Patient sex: F
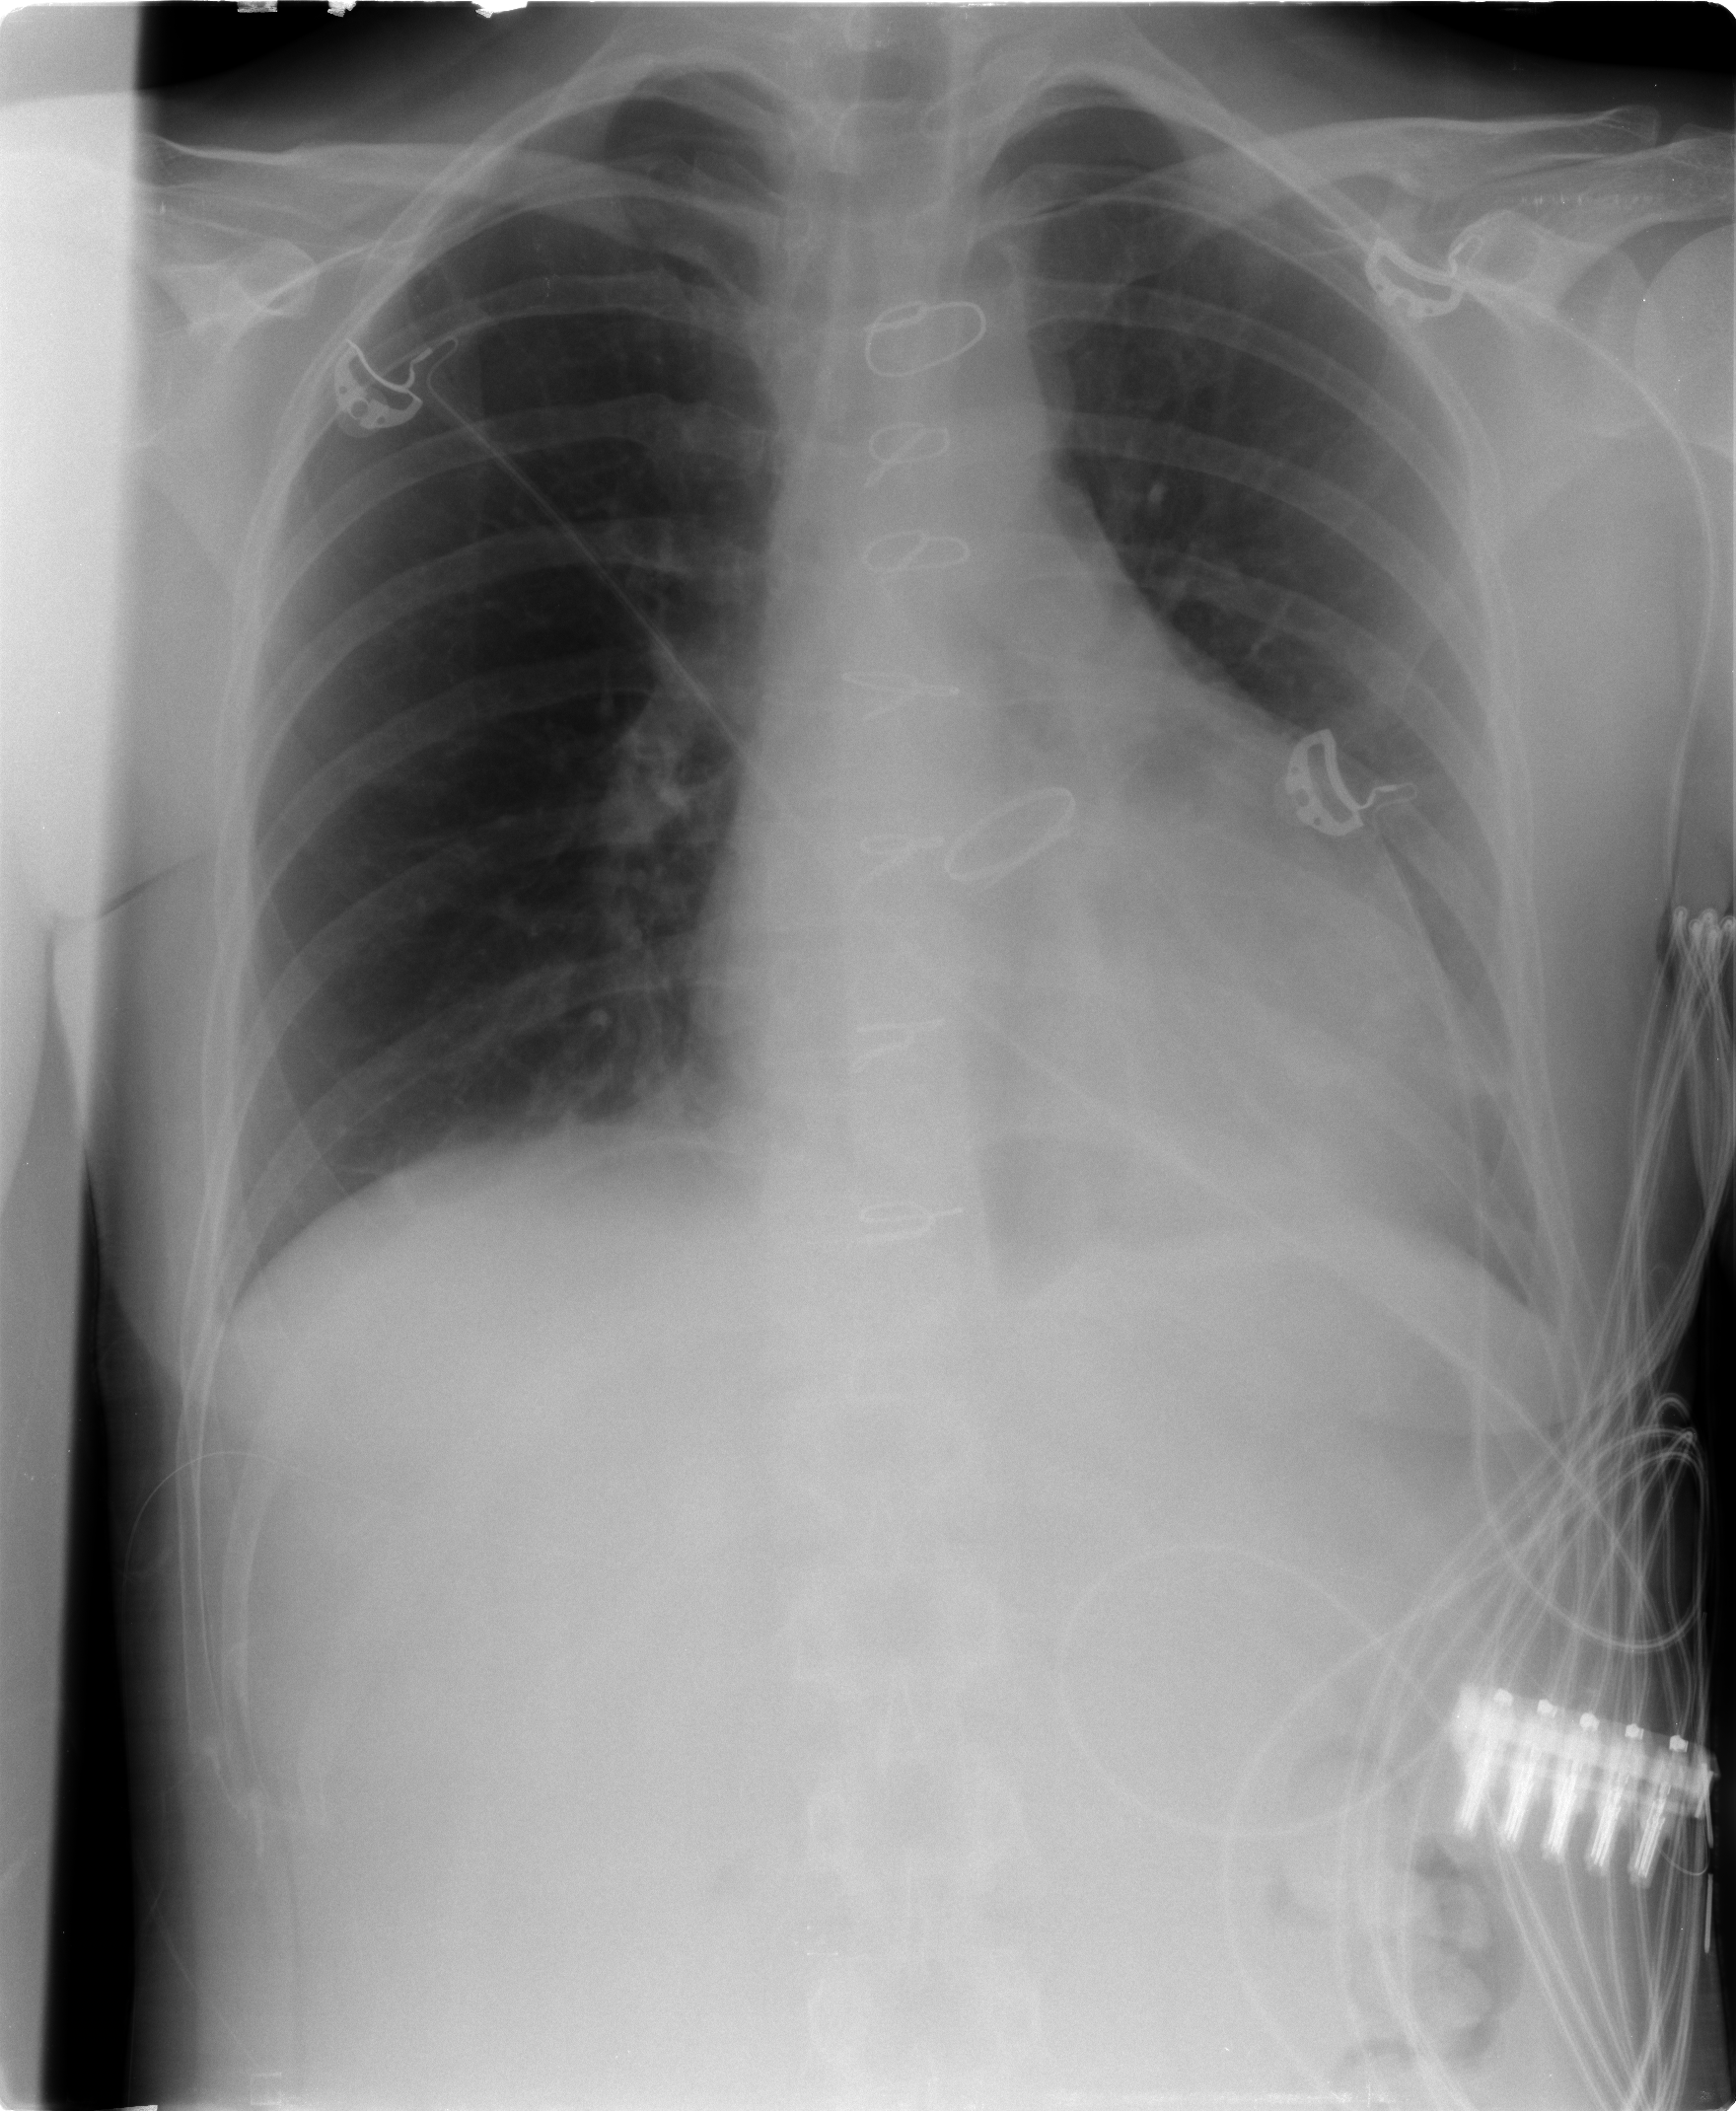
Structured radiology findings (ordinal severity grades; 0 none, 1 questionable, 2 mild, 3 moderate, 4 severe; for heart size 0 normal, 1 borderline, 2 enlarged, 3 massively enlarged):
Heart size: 2
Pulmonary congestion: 0
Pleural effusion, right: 0
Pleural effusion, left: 1
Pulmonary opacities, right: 0
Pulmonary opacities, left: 0
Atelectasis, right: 1
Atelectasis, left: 2